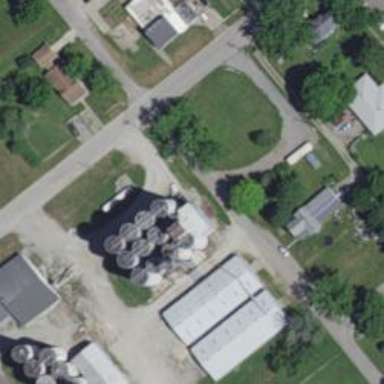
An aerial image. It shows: Silo.